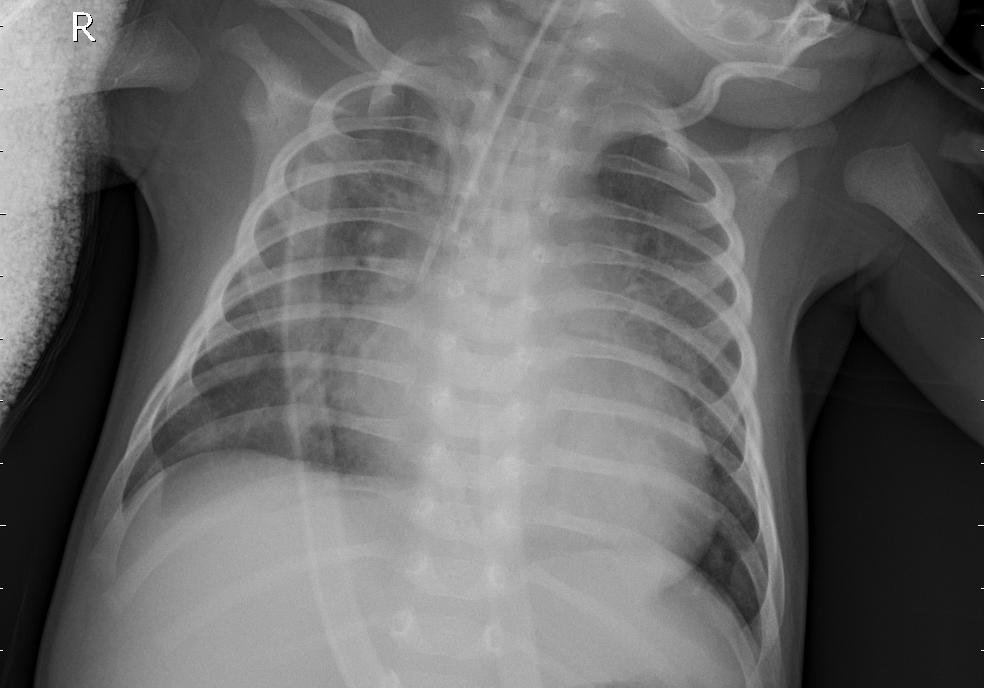
Diagnosis: PNEUMONIA